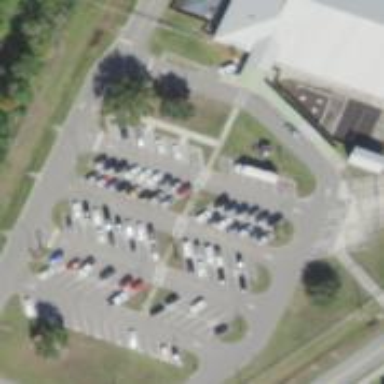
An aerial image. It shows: Parking space is available.